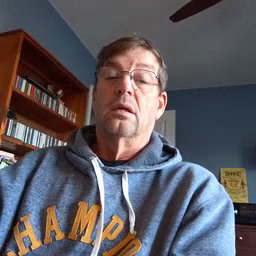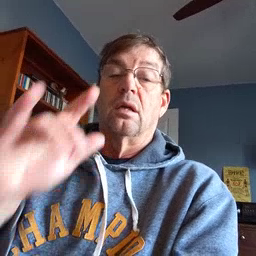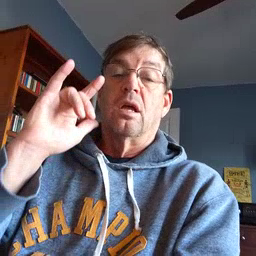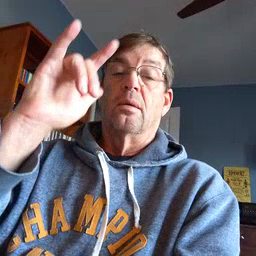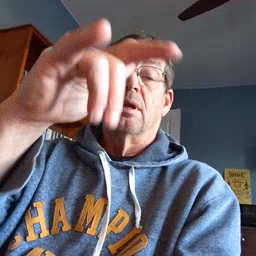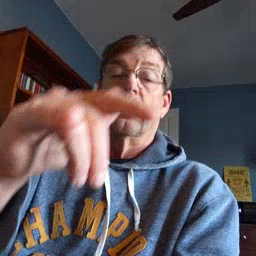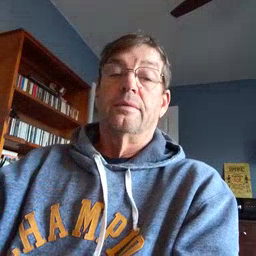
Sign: airplane